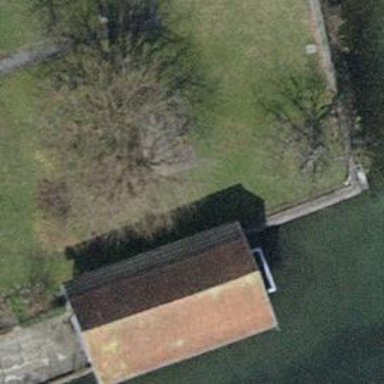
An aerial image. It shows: Boathouse building.